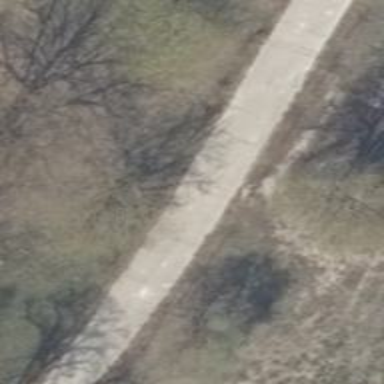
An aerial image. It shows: Concrete track with grade1 tracktype.